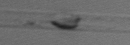
Label: Dactyliosolen_blavyanus